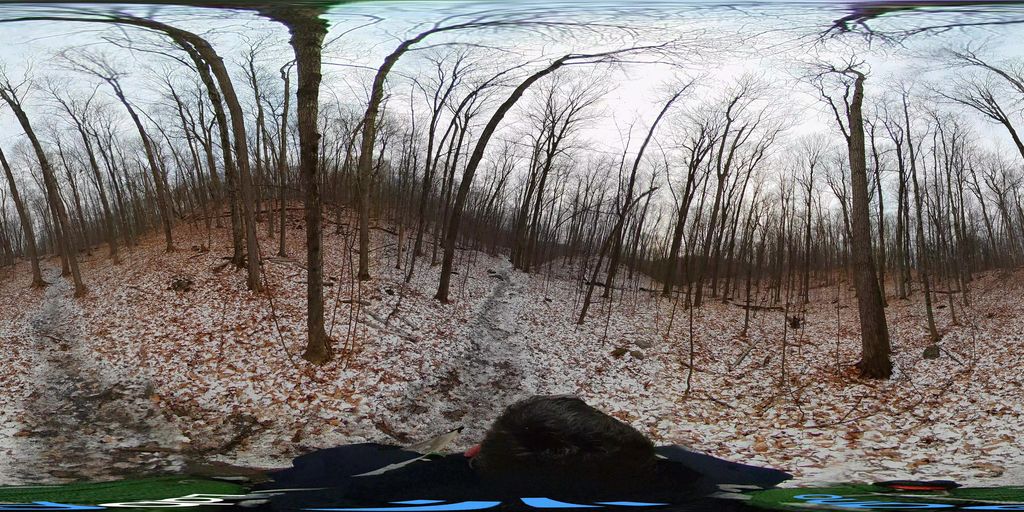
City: ottawa-gatineau